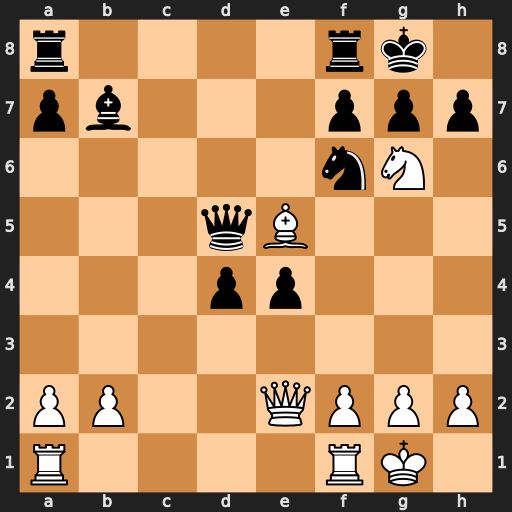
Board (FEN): r4rk1/pb3ppp/5nN1/3qB3/3pp3/8/PP2QPPP/R4RK1
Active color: w
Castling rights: -
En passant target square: -
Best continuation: Ne7+ Kh8 Nxd5